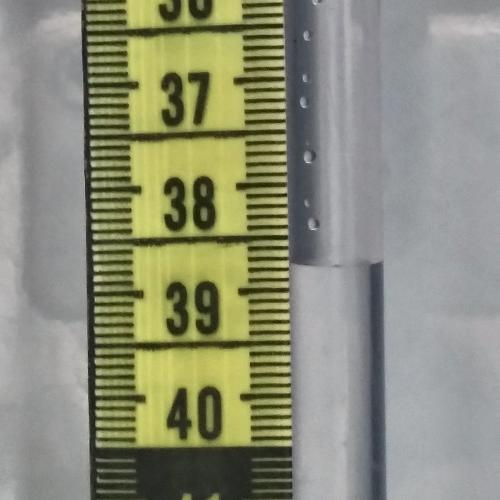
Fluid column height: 38.8 cm